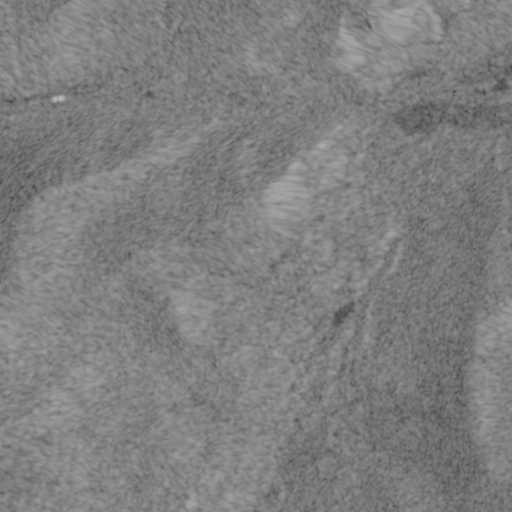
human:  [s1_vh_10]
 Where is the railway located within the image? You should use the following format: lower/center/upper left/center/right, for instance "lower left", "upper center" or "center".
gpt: The railway is located in the upper of the image.
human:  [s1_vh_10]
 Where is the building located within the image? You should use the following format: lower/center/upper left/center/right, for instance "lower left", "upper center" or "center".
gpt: There is no building in the image.

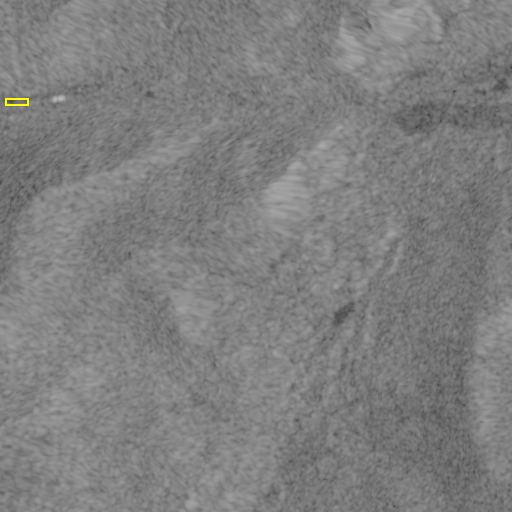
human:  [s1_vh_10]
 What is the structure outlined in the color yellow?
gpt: The structure outlined in yellow is a parking lot.
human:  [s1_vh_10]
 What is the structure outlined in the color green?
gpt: There is no green outline.